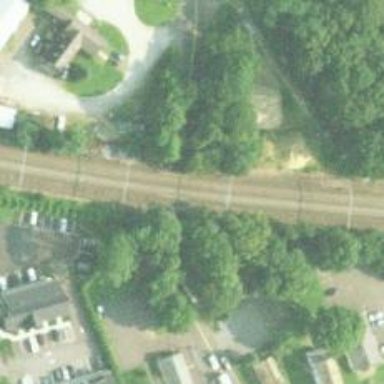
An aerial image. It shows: Bridge over electrified railway with contact lines.